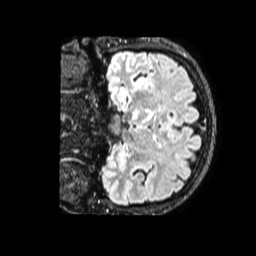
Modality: FLAIR
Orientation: coronal
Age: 56
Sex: male
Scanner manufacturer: philips
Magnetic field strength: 1.5 T
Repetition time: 4.8 s
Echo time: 0.3364 s